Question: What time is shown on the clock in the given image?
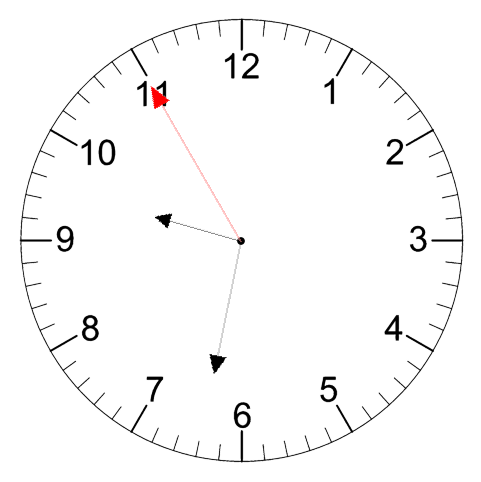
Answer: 09:31:55